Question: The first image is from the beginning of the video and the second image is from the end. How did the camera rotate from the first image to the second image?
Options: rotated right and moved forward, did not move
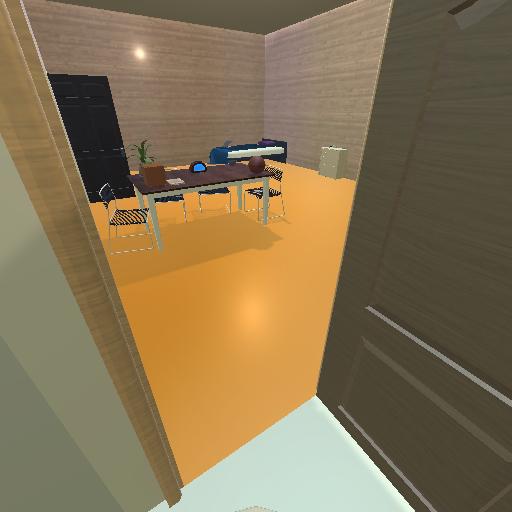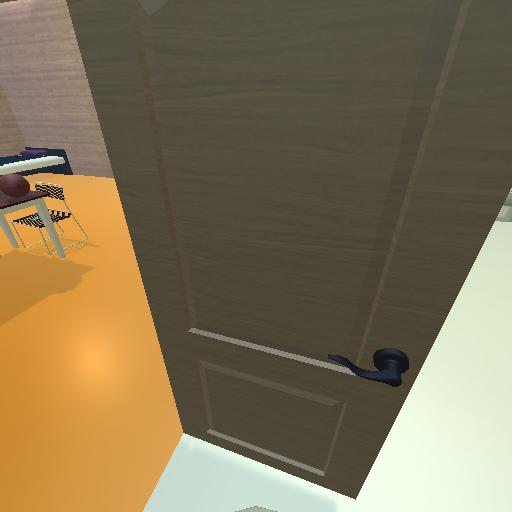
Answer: rotated right and moved forward